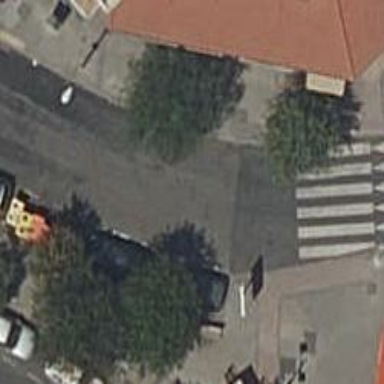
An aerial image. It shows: Marked road crossing.